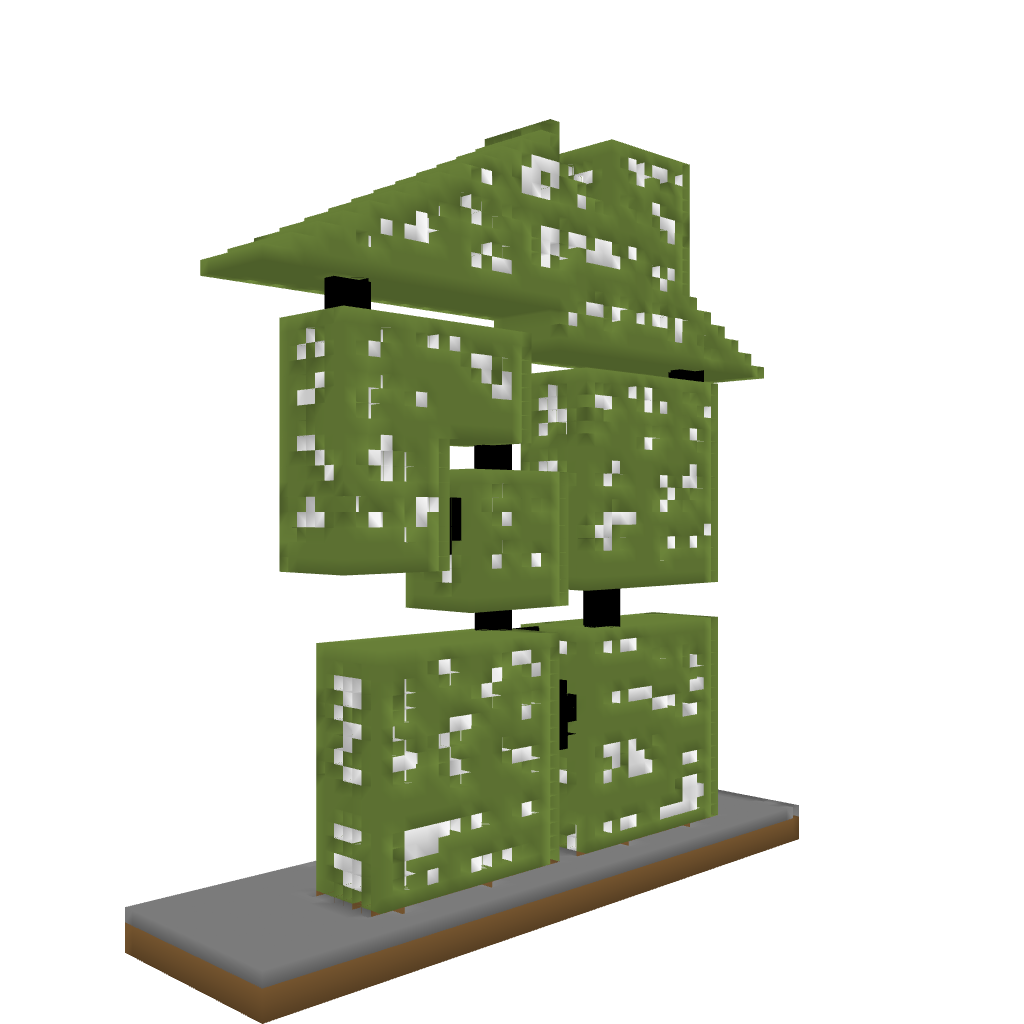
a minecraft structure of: Spurb house bad low quality